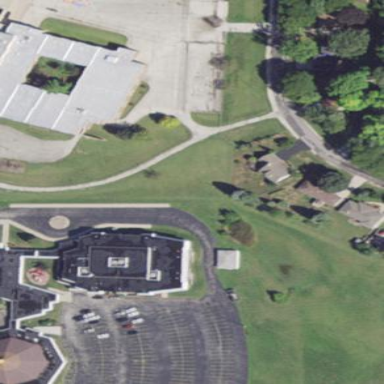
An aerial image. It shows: School.